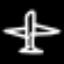
Label: airplane